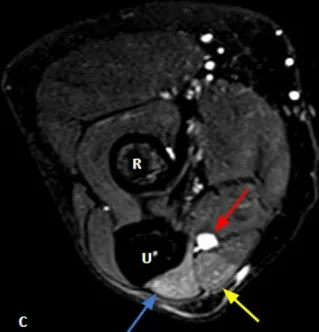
Axial T2WI with fat suppression (C) depicts ulnar nerve thickening and increased signal intensity (red arrow), also as high signal intensity in the flexor carpi ulnaris (yellow arrow) and flexor digitorum profundus (blue arrow) due to edema/denervation. R = radius; U = ulna.
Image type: radiology (mri)